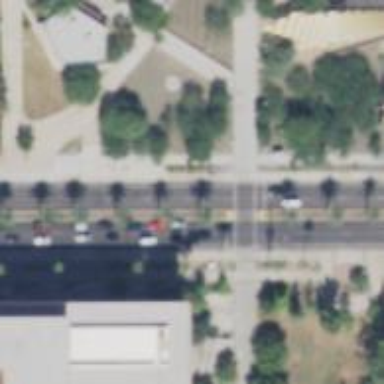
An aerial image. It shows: Asphalt cycleway crossing at intersection.